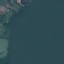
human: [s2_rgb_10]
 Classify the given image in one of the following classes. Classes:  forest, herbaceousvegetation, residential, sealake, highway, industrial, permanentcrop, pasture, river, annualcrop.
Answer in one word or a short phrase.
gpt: SeaLake